Question: I am trying to make a table with a TableView and fill it programmatically based on a list of 'User' objects. The 'User' has three variables, 'nameProperty' (String), 'rankProperty' (Enum called Rank), and 'netMeritsProperty' (int). These are all stored in 'SimpleStringProperty' objects. My problem is that the data will not appear in the actual table, as shown here:

Here is my code for the table. What am I not understanding?
'''
TableColumn<User, String> name = new TableColumn<>("Name");
name.setCellValueFactory(new PropertyValueFactory<User, String>("nameProperty"));
TableColumn<User, String> rank = new TableColumn<>("Rank");
rank.setCellValueFactory(new PropertyValueFactory<User, String>("rankProperty"));
TableColumn<User, String> netMerits = new TableColumn<>("Net Merits");
netMerits.setCellValueFactory(new PropertyValueFactory<User, String>("netMeritsProperty"));
userTable.getColumns().addAll(name, rank, netMerits);
'''
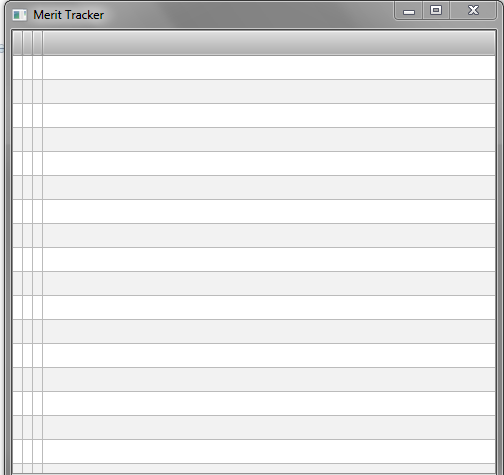
Answer: The answer is about attention, which string content you give as parameter of 'PropertyValueFactory', and which methods are implemented in your encapsulated data type.
Instantiation :
'''
new PropertyValueFactory<User, String>("name")
'''
will lookup for :
'''
User.nameProperty()
'''